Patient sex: M
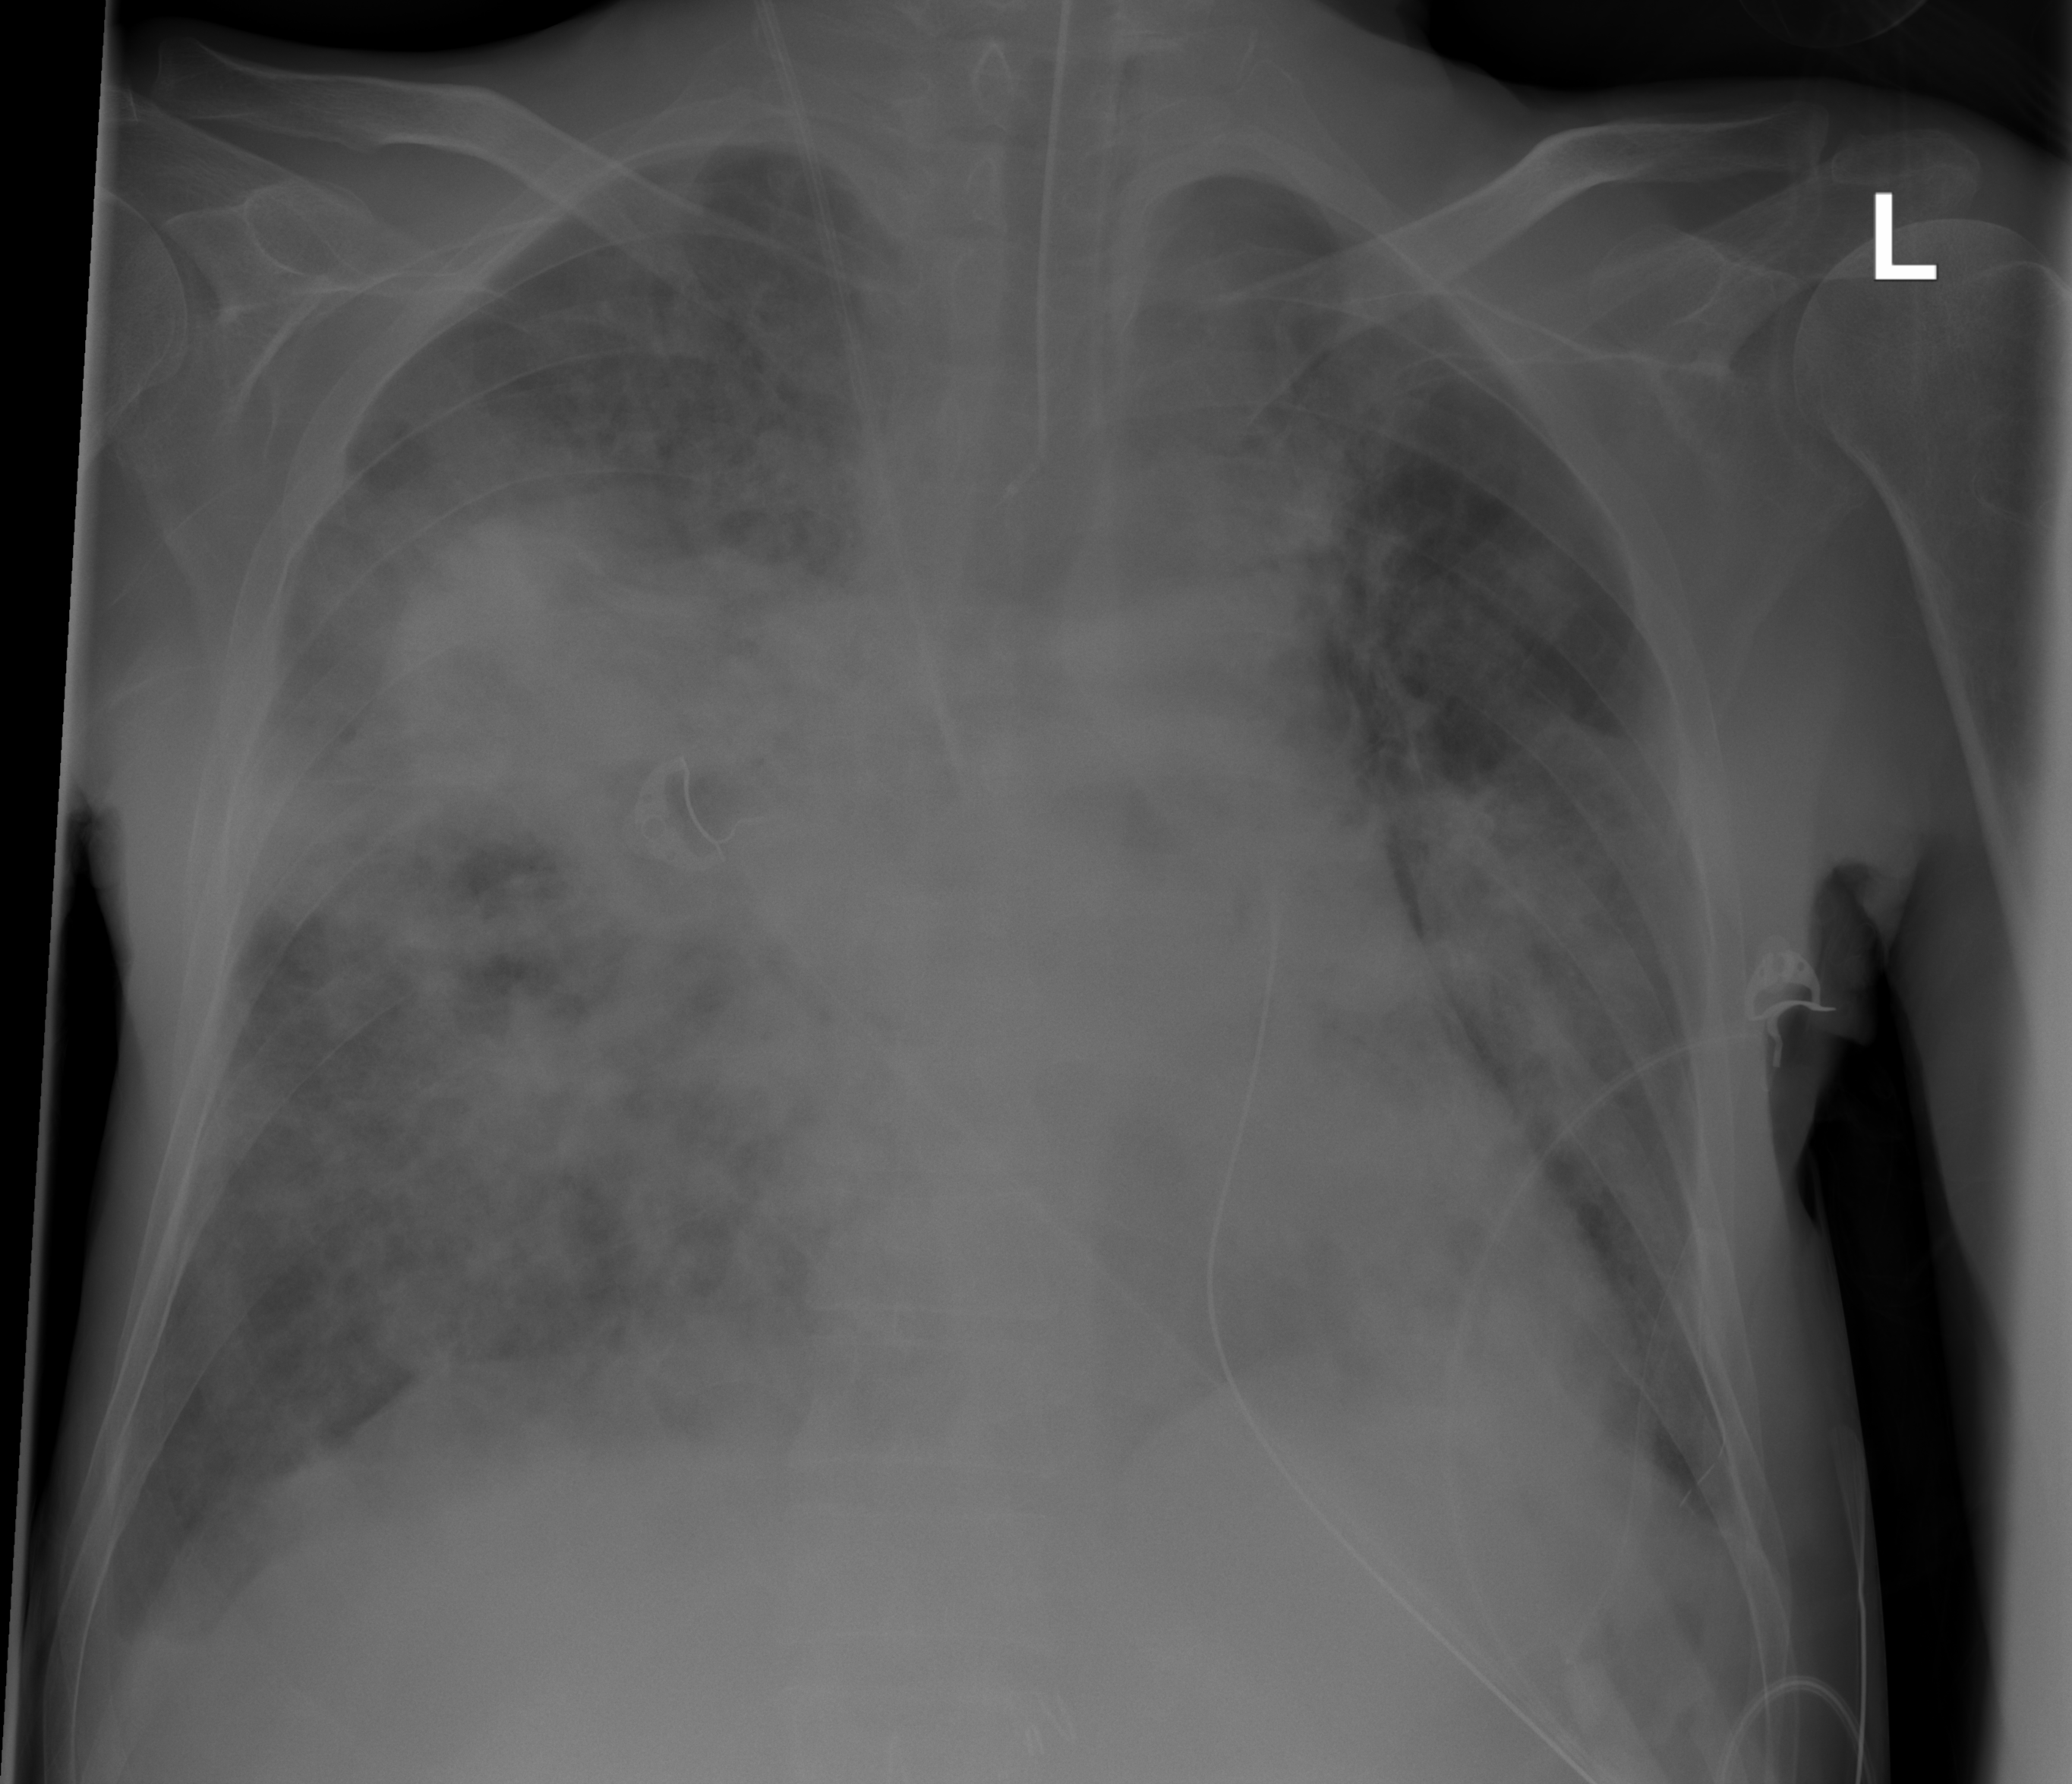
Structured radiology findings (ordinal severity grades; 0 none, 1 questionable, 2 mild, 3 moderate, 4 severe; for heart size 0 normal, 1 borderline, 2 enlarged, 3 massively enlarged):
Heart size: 1
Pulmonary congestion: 0
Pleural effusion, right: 1
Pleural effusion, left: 0
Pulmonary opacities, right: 4
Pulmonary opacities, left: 3
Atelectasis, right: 3
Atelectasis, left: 3